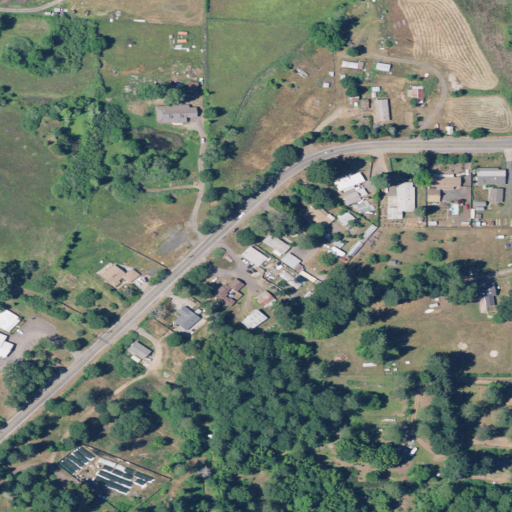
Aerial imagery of valley in California named Little Lake Valley containing shrub, grassland, open development, low intensity development, mixed forest, evergreen forest, medium intensity development, woody wetlands, and high intensity development